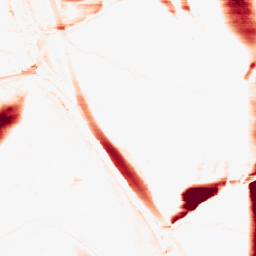
Category: morphological
Decomposition family: morphological_rect
Decomposition parameters: operation: opening
width: 50
height: 5
Upsampling method: quadratic
Upsampling parameters: scale: 4
Upsampling scale: 4